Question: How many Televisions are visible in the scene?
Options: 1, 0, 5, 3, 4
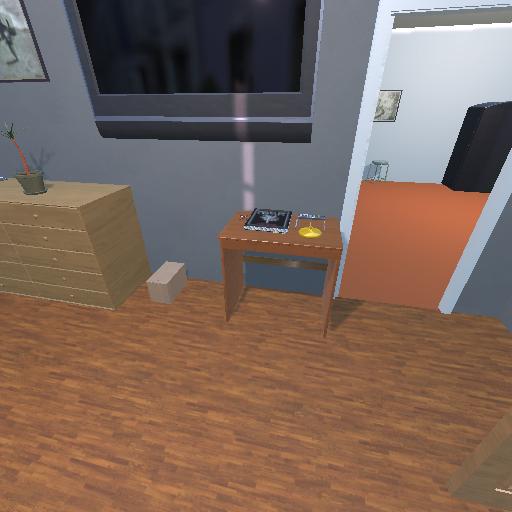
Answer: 1